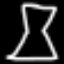
Label: hourglass